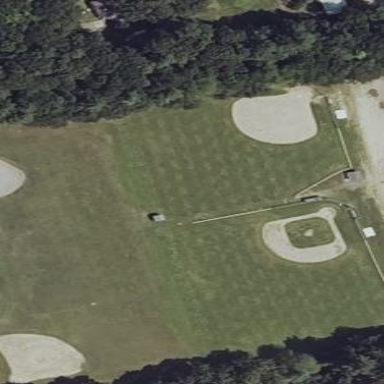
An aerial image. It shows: Grassy pitch used for softball baseball.